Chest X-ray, AP view. Patient: 61 years old, sex F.
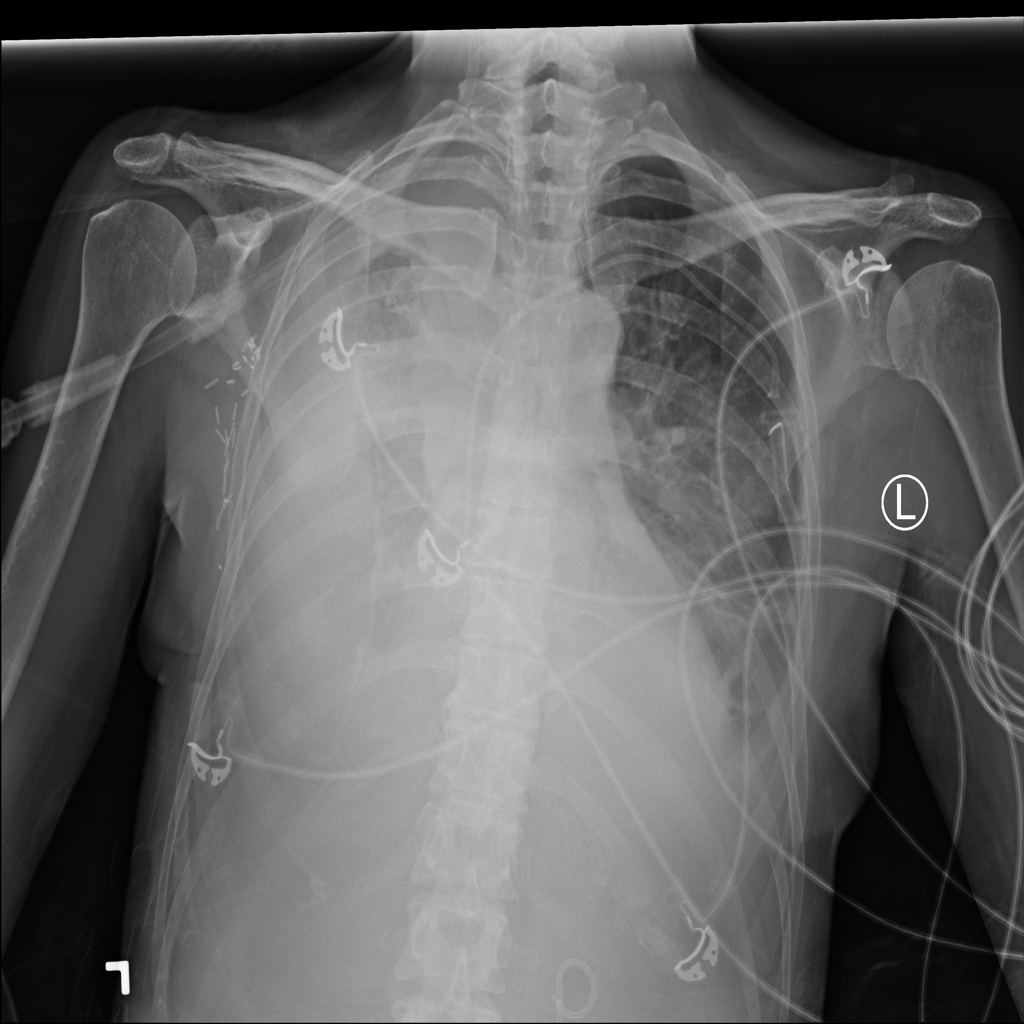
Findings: Atelectasis, Effusion, Infiltration, Mass